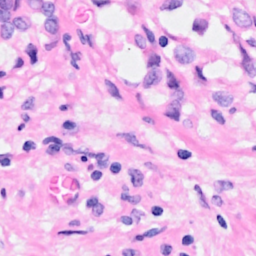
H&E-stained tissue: Breast